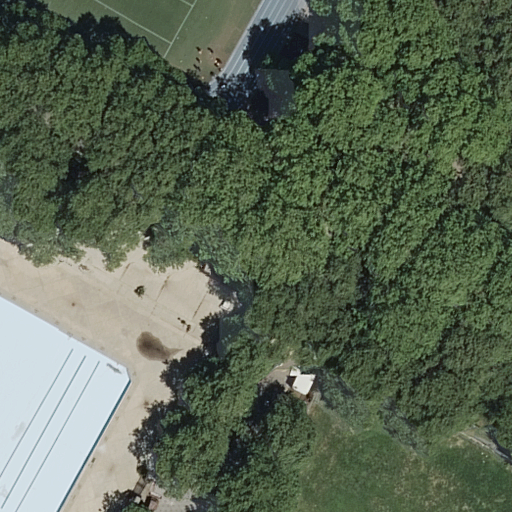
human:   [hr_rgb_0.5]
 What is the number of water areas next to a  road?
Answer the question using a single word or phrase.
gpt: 0

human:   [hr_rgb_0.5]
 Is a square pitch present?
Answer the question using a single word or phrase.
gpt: no

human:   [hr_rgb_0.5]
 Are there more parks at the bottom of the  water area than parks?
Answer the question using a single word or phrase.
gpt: no

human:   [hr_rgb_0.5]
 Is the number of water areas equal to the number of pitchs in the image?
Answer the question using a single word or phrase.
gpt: no

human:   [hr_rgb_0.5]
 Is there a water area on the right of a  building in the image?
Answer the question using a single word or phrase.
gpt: no

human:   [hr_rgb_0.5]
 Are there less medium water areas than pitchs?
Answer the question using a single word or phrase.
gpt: yes

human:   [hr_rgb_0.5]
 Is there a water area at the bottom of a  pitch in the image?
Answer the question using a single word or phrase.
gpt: yes

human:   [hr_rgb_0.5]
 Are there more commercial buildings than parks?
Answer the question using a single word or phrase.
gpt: no

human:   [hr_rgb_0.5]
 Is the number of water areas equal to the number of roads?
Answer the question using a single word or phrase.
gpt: no

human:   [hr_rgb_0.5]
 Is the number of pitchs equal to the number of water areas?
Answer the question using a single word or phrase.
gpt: no

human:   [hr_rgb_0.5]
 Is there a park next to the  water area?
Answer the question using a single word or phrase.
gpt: yes

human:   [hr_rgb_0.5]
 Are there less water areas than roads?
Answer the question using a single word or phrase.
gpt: no

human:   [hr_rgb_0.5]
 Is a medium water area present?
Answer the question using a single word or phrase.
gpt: no

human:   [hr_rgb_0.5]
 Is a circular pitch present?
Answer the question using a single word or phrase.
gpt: no

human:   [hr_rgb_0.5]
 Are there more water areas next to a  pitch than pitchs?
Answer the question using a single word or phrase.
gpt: no

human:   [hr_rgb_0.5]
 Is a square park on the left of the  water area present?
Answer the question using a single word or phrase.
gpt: no

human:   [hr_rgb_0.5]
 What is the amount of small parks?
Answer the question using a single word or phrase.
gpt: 0

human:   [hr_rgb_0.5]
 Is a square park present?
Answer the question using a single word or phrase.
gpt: no

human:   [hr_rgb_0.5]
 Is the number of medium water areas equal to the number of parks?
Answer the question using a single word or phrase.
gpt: no

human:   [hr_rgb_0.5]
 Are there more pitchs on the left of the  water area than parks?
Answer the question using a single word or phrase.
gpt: no

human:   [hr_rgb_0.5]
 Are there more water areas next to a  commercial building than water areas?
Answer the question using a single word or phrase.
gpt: no

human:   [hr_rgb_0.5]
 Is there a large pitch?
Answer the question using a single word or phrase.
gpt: yes

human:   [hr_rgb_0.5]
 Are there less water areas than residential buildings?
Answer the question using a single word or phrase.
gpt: no

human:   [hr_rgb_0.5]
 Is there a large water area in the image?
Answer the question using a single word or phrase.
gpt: yes

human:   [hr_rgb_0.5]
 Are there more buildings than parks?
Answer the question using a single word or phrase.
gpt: no

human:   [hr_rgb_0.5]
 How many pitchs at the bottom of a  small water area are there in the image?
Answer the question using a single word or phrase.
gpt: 0

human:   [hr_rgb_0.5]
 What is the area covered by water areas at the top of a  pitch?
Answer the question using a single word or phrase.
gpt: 699m2

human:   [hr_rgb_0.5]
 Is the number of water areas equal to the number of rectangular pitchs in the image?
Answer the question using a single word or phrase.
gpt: no

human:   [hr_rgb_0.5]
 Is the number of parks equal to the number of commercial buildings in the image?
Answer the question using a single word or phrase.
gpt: no

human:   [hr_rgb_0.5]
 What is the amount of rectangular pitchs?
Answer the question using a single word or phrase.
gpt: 2

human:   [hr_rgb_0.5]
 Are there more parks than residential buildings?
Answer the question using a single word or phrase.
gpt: yes

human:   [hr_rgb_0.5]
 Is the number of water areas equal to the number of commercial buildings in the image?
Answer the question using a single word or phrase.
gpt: no

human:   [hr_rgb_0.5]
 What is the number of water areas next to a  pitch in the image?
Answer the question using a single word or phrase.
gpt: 1

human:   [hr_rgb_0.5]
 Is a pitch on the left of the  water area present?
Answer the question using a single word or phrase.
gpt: yes

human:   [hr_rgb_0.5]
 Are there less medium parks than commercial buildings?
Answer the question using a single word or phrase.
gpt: no

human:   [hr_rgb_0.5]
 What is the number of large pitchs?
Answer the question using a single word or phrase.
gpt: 2